Field crop: maize
Growth stage: 2
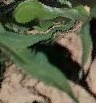
Species: maize